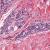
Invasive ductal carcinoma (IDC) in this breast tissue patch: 0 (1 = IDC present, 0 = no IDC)